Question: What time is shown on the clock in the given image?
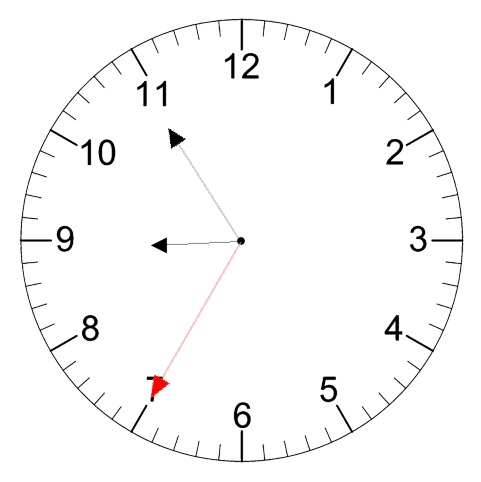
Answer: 08:54:35